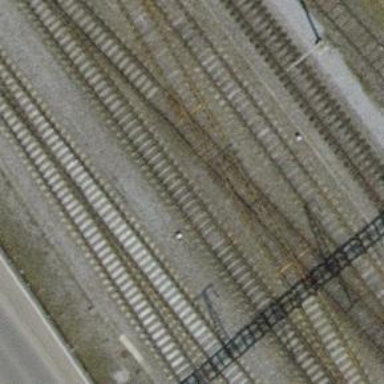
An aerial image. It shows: Single-track electrified railway siding with contact line for service.